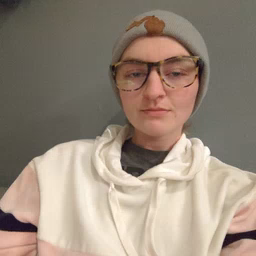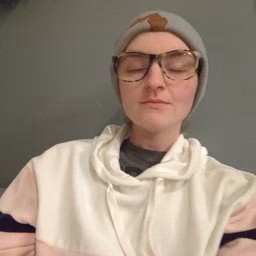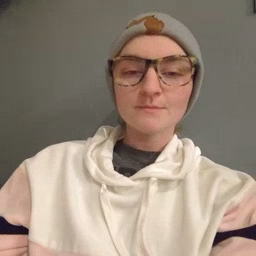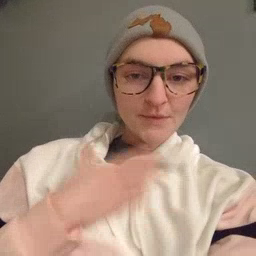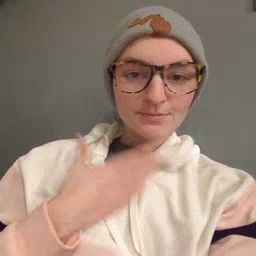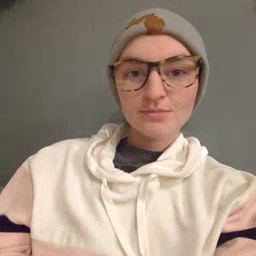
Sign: happy